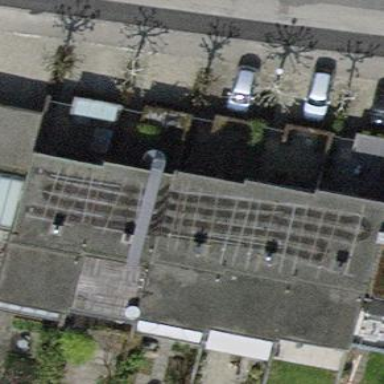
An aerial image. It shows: Terrace building.